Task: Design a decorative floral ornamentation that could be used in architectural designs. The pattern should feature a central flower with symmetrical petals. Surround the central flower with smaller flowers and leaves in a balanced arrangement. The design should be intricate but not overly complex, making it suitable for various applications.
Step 1158:
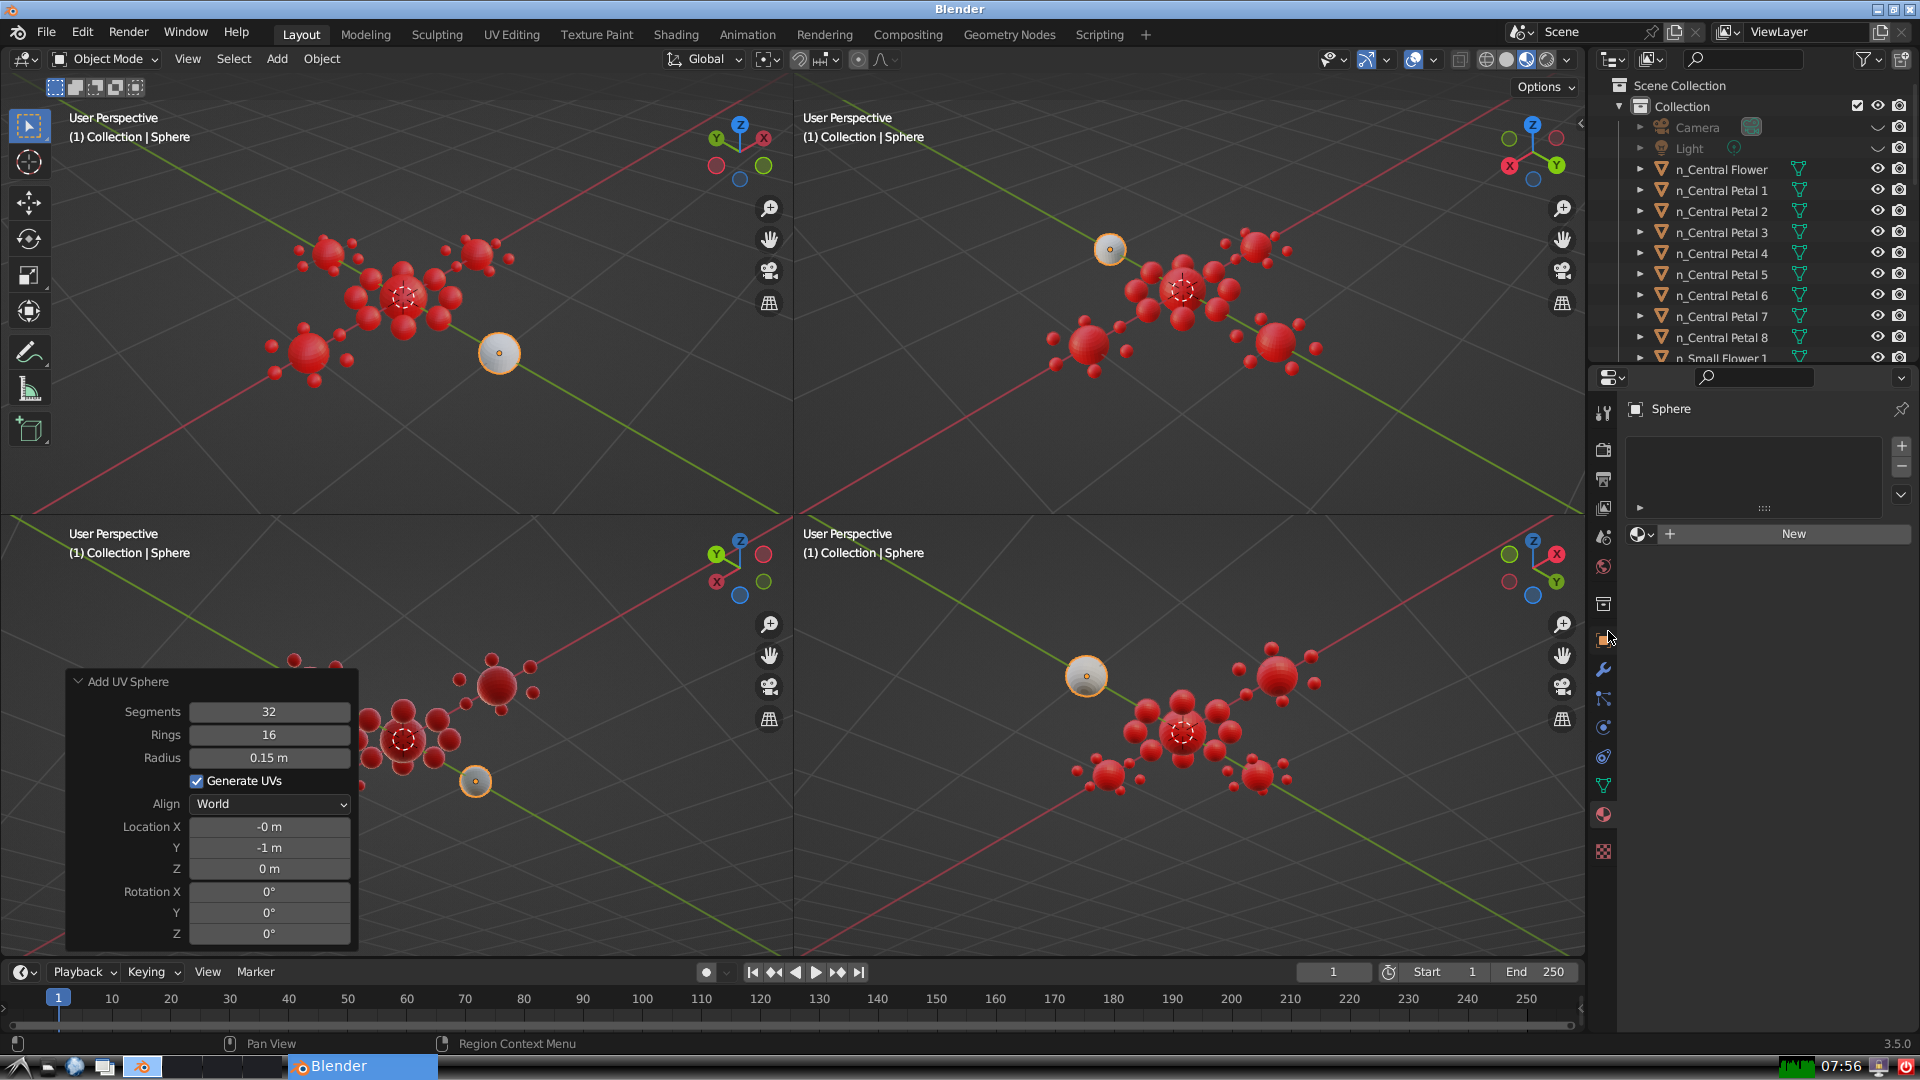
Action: click: no